Field crop: tomato
Growth stage: 1
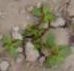
Species: portulaca